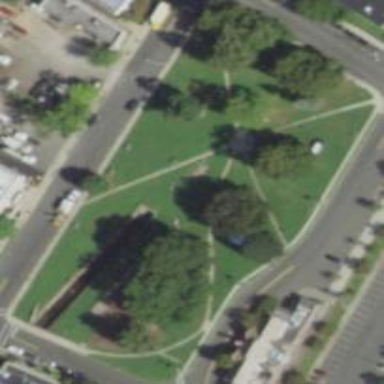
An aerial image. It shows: Public playground located in park. It was formerly known as Depot Park.